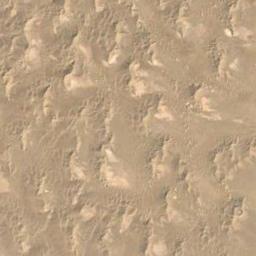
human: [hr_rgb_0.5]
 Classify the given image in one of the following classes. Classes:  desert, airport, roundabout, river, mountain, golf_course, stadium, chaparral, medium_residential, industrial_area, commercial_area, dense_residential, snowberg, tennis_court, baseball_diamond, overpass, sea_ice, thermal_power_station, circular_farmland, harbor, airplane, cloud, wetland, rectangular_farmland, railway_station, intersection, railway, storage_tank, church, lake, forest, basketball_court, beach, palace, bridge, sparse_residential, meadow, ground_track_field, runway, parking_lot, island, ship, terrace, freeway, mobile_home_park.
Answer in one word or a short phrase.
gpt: desert